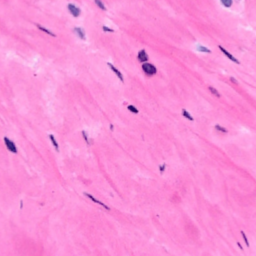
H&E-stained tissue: Breast